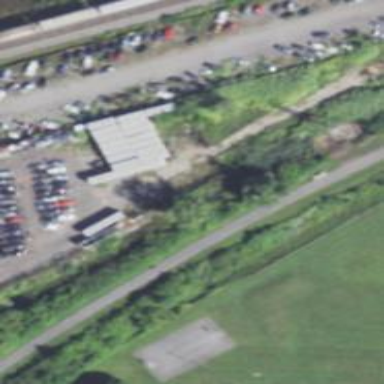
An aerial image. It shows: Abandoned railway.